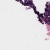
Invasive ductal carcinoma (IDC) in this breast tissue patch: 0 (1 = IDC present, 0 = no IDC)